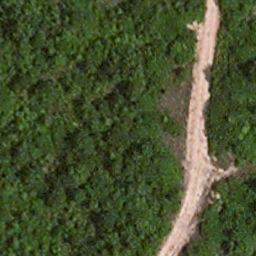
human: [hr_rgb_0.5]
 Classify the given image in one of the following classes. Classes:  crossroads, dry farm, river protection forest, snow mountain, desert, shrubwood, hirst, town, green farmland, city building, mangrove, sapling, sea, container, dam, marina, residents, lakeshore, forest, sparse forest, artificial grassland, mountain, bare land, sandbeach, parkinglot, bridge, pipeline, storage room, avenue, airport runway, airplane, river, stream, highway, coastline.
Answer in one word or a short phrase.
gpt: avenue